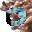
Label: 0